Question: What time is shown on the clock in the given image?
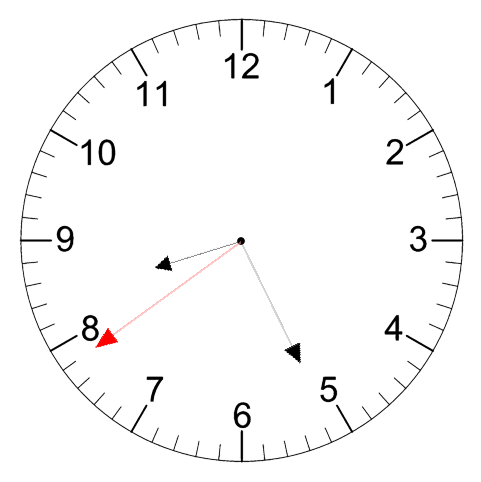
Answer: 08:25:39